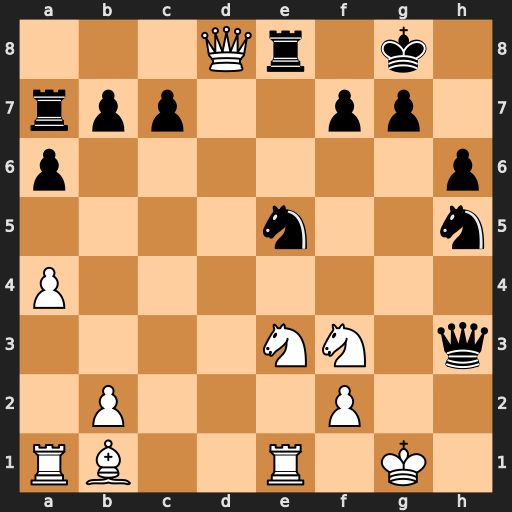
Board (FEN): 3Qr1k1/rpp2pp1/p6p/4n2n/P7/4NN1q/1P3P2/RB2R1K1
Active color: w
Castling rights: -
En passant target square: -
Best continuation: Qxe8#